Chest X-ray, PA view. Patient: 64 years old, sex F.
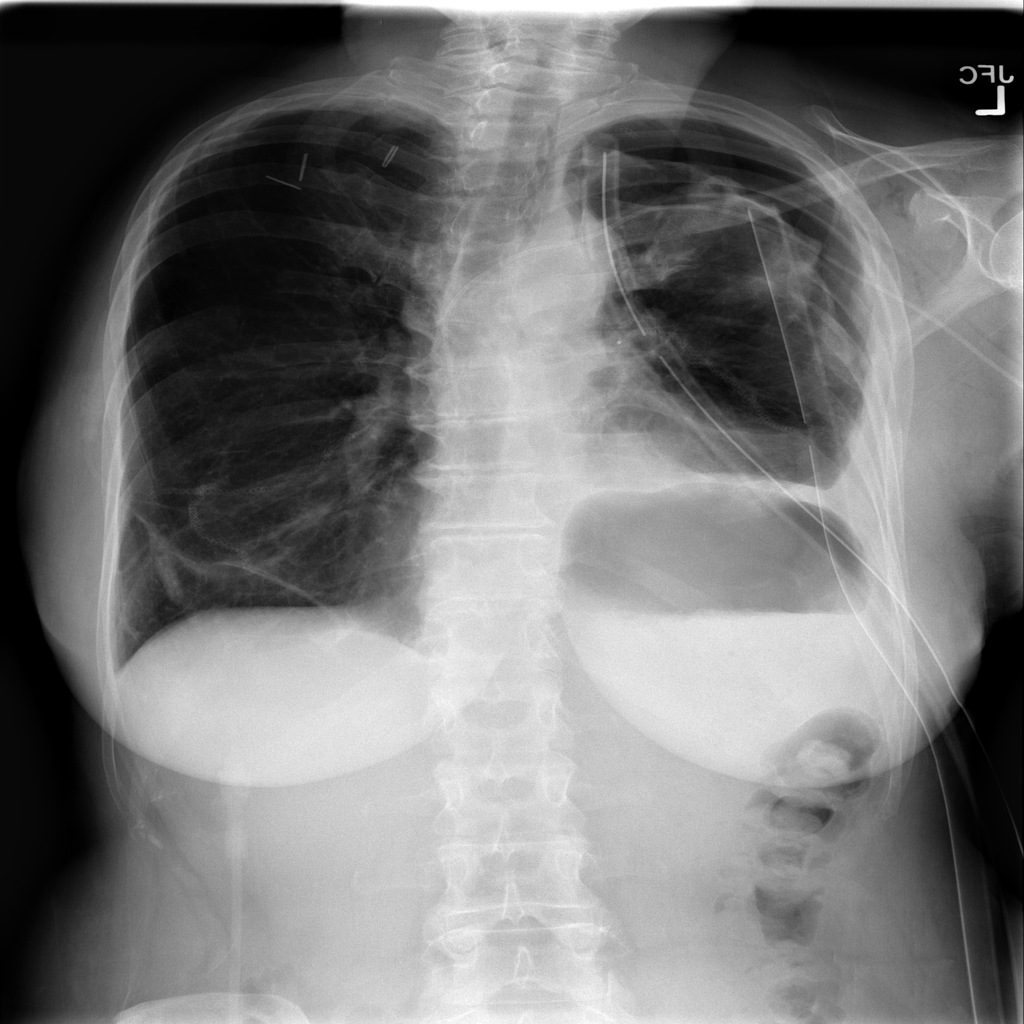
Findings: Pneumothorax